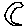
Label: moon